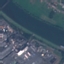
Land use / land cover class: River